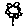
Label: flower